高三 · 代数
13. 设 $a_{1}, a_{2}, a_{3}$ 为正数, 求证: $\frac{a_{1} a_{2}}{a_{3}}+\frac{a_{2} a_{2}}{a_{1}}+\frac{a_{3 a_{1}}}{a_{2}} \geq a_{1}+a_{2}+a_{2}$.
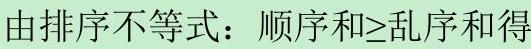
答案: 证明:不妨设 $a_{1} \geq a_{2} \geq a_{3}>0$, 于是

$\frac{1}{a_{1}}+\frac{1}{a_{2}}+\frac{1}{a_{3}}, \quad a_{3} a_{2} \leq a_{3} a_{1} \leq a_{1} a_{2}$,

$\frac{a_{1} a_{2}}{a_{3}}+\frac{a_{2} a_{3}}{a_{1}}+\frac{a_{3} a_{1}}{a_{2}} \geq \frac{1}{a_{2}} \cdot a_{2} a_{3}+\frac{1}{a_{3}} \cdot a_{3} a_{1}+\frac{1}{a_{1}} \cdot a_{1} a_{2}$

$=a_{2}+a_{1}+a_{2}$.

即 $\frac{a_{1} a_{2}}{a_{3}}+\frac{a_{2} a_{3}}{a_{1}}+\frac{a_{3 a_{1}}}{a_{2}} \geq a_{1}+a_{2}+a_{3}$.
解析: : 分析: 本题主要考查了排序不等式, 解决问题的关键是不妨设 $a_{1} \geq a_{2} \geq a_{3}>0$, 于是

$\frac{1}{a_{1}}+\frac{1}{a_{2}}+\frac{1}{a_{3}}, \quad a_{3} a_{2} \leq a_{3} a_{1} \leq a_{1} a_{2}$ ，然后根据排序不等式性质计算即可.